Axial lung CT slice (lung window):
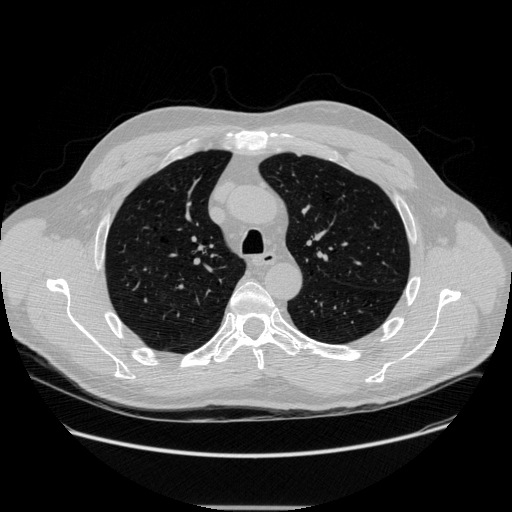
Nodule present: no